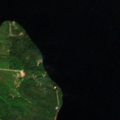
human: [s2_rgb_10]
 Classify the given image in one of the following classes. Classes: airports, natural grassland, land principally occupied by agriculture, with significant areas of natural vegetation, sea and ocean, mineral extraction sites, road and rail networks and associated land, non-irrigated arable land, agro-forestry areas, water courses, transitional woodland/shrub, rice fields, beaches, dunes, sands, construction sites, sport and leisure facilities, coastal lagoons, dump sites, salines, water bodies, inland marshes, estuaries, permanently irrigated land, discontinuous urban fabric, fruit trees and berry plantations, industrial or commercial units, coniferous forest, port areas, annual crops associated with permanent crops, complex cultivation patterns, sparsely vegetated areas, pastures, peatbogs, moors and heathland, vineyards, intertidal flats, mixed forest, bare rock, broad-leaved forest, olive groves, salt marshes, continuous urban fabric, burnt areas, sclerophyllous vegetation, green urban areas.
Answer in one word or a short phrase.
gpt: coniferous forest, mixed forest, water bodies